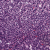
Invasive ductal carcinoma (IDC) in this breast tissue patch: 1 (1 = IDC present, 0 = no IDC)